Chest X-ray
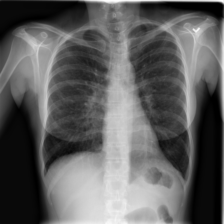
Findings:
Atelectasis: negative
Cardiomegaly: negative
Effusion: negative
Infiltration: negative
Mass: negative
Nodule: negative
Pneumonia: negative
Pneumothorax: positive
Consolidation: negative
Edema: negative
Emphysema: negative
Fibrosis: negative
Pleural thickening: negative
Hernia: negative